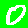
Digit: 0